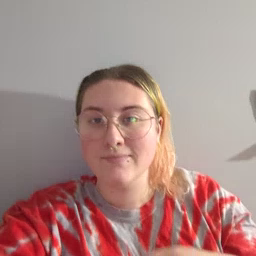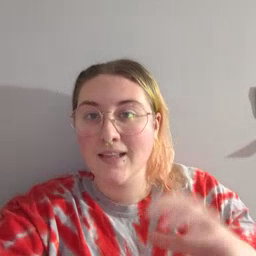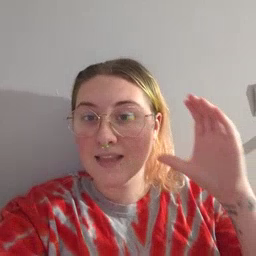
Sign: hear